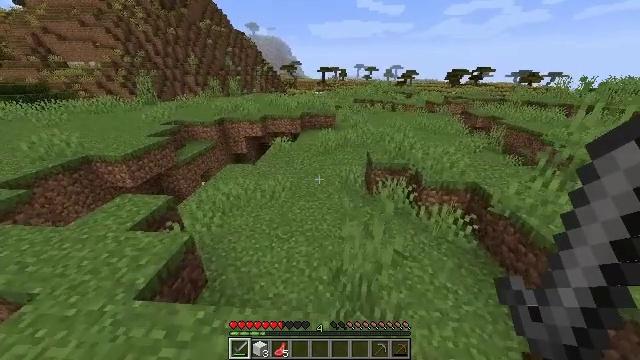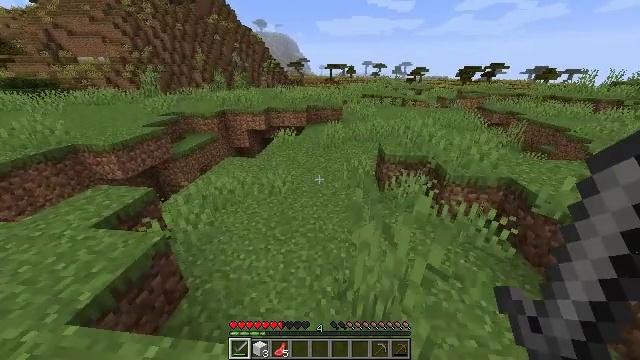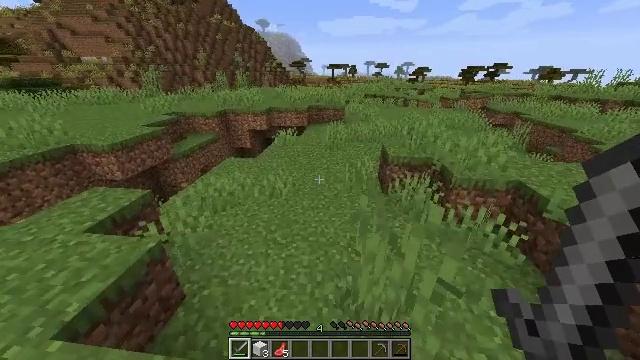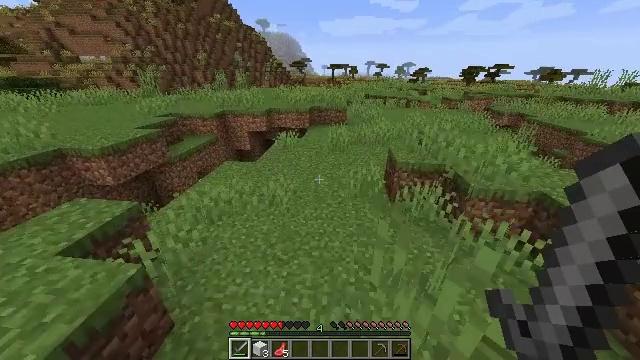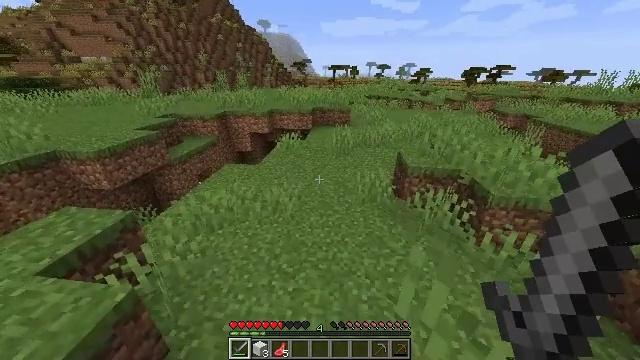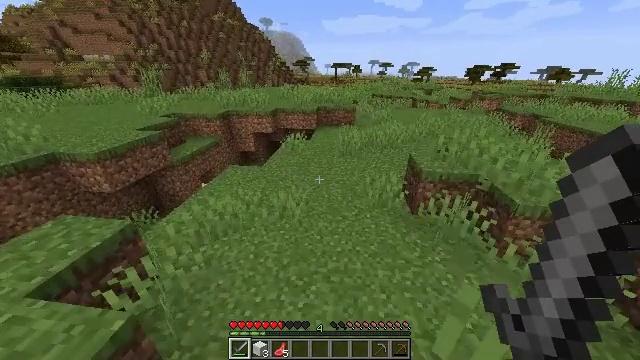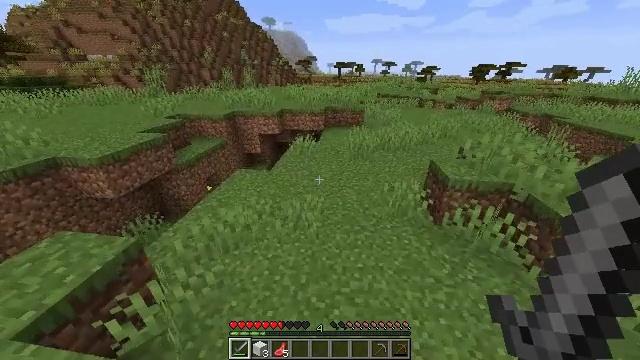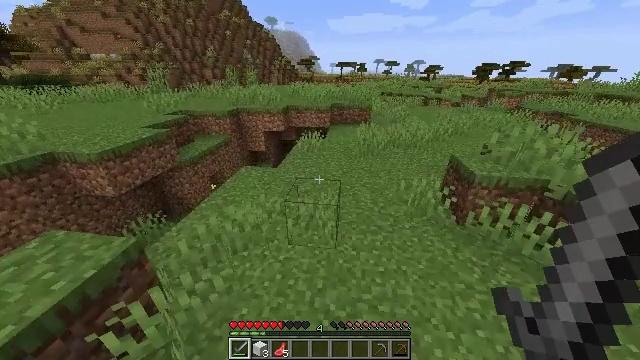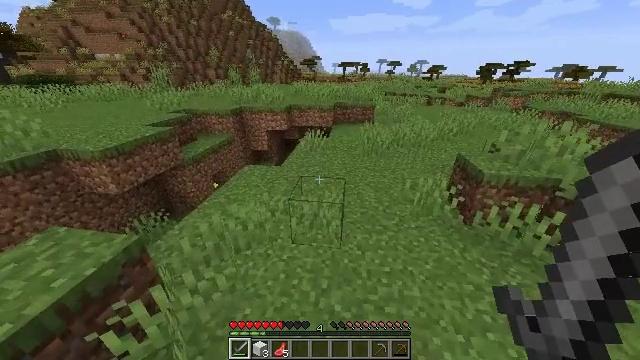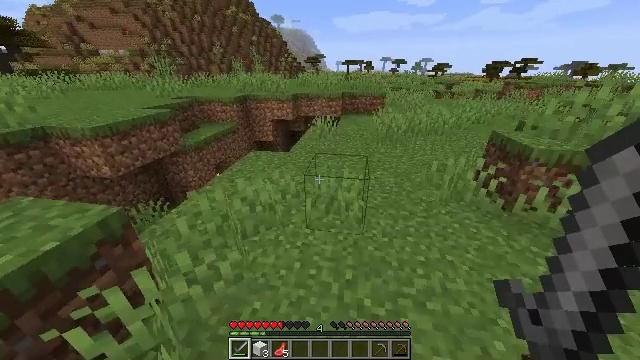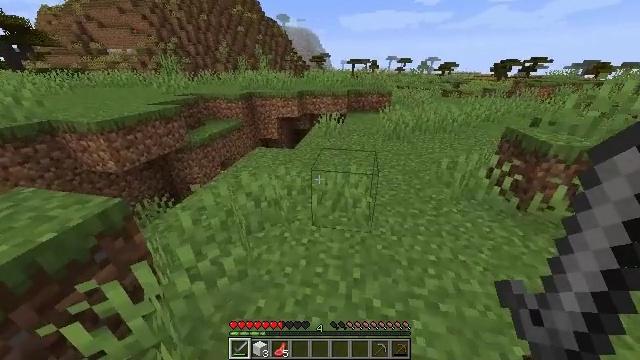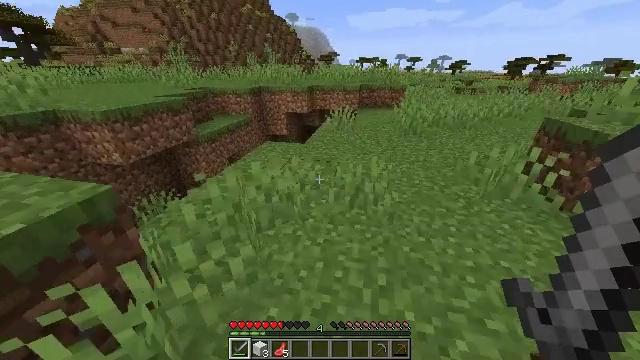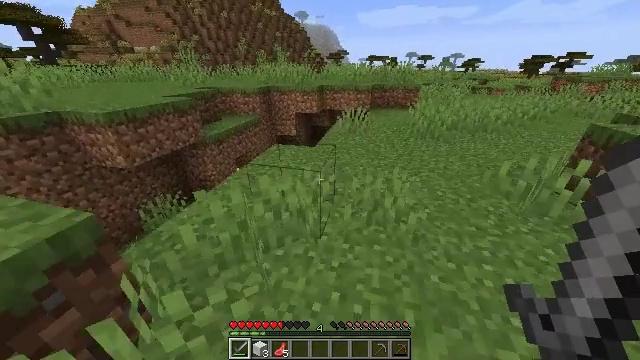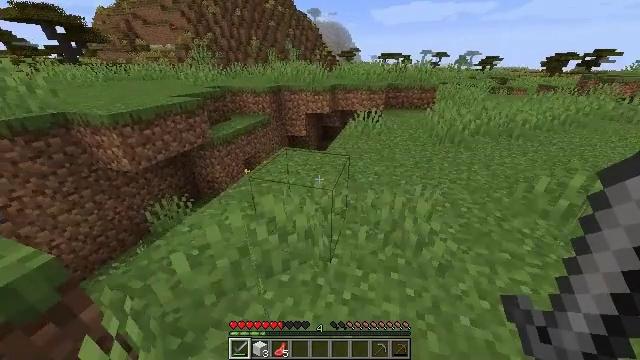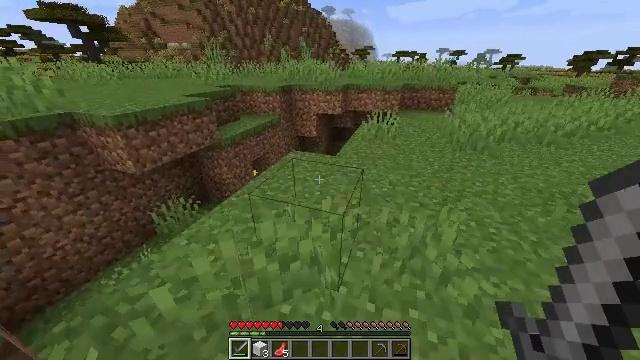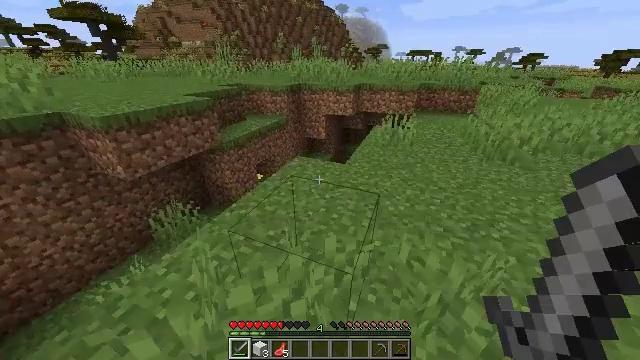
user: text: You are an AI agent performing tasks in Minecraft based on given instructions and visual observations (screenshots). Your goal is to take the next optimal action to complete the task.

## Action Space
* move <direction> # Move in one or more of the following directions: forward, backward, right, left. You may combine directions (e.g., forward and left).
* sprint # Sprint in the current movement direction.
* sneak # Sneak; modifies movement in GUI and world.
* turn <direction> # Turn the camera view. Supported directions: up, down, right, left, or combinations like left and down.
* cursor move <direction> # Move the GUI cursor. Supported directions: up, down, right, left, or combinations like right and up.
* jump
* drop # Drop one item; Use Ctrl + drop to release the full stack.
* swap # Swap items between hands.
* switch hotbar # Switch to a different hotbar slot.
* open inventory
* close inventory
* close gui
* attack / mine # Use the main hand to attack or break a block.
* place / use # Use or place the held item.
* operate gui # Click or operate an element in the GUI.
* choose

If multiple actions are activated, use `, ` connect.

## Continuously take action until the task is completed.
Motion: motion action
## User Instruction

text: Turn raw cod into cooked cod in the furnace.
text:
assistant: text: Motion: move forward and move left, turn left
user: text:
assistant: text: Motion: move forward and move left
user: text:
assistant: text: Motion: move forward and move left
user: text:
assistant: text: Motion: move forward and move left
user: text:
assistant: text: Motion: move forward and move left
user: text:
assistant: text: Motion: move forward and move left
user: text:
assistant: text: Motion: move forward and move left
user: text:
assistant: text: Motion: move forward and move left
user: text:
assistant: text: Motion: move forward
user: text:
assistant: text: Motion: move forward, turn left
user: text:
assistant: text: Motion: move forward, turn left
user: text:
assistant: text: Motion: move forward, turn left
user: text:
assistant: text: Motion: move forward, turn left
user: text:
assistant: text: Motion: move forward, turn left
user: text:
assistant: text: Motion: move forward, turn left
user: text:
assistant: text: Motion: move forward, turn left
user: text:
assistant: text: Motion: move forward, turn left
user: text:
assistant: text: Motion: move forward, turn left and down
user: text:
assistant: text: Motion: move forward, turn down
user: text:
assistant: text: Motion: move forward, turn right and down
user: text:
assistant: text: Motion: move forward, turn right and down
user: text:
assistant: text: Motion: turn right and down
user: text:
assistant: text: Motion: turn down
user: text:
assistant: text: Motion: no_op
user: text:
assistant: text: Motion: no_op
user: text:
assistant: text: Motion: move forward
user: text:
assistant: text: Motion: move forward
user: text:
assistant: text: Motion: move forward
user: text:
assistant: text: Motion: move forward
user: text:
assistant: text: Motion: no_op